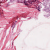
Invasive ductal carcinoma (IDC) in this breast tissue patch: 0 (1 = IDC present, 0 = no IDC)